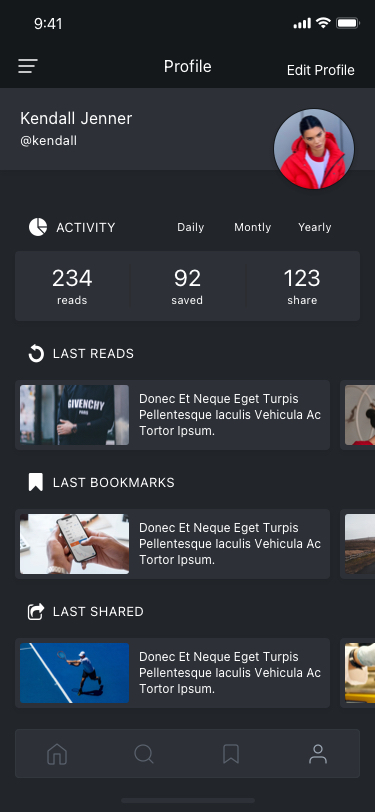
Text in this UI design:
Edit Profile